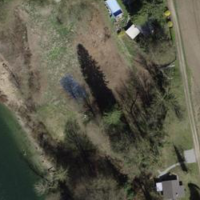
EUNIS habitat code: 25
Species observed at this site:
Sylvia atricapilla